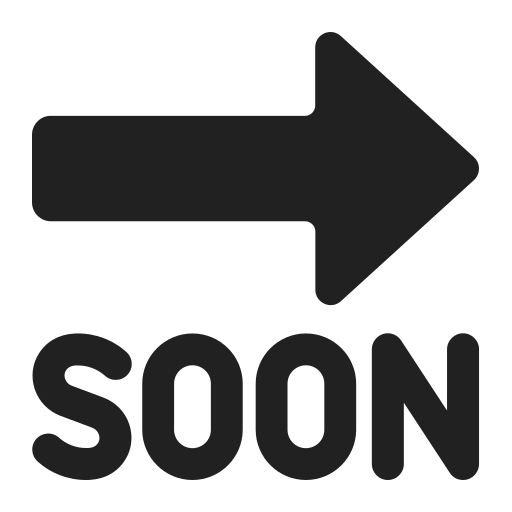
soon arrow high contrast